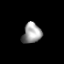
Tissue: prostate
Cell type: B cells
Senescence score: 0.9172
Nuclear area (px): 375
Mean DAPI intensity: 155.925